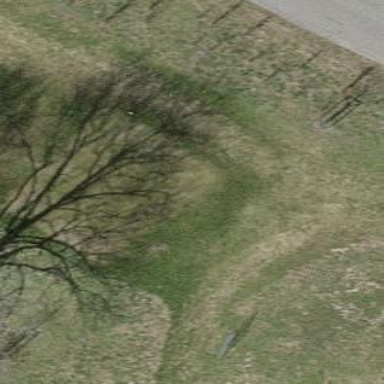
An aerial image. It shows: Grass area designated as golf tee.